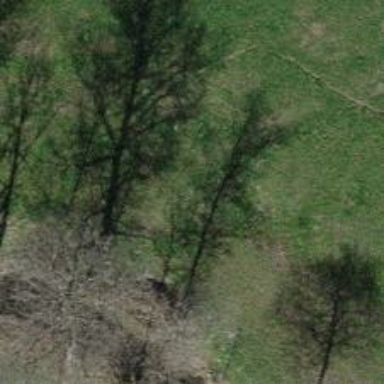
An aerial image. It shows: Grassy path.